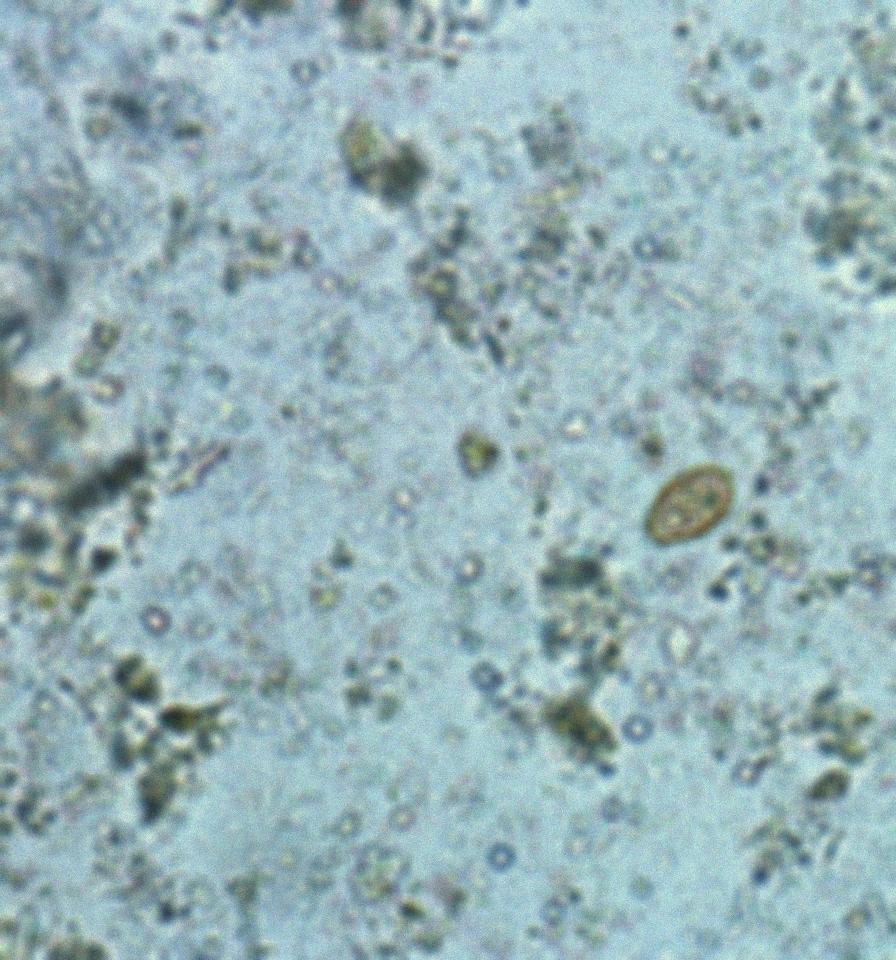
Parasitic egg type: Opisthorchis viverrine